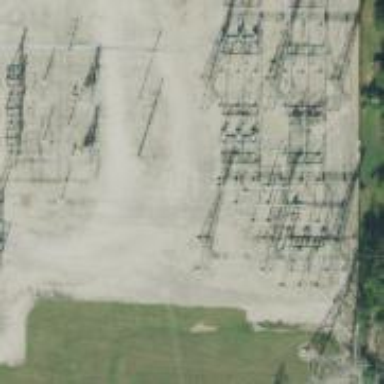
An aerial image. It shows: Switch for power supply.